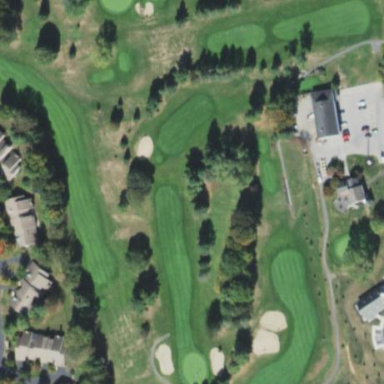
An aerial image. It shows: Golf course.